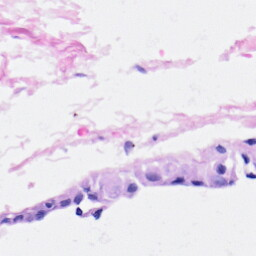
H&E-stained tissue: Heart